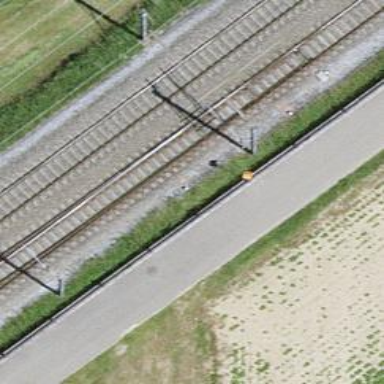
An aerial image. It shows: Aerial marker colored orange.